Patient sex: F
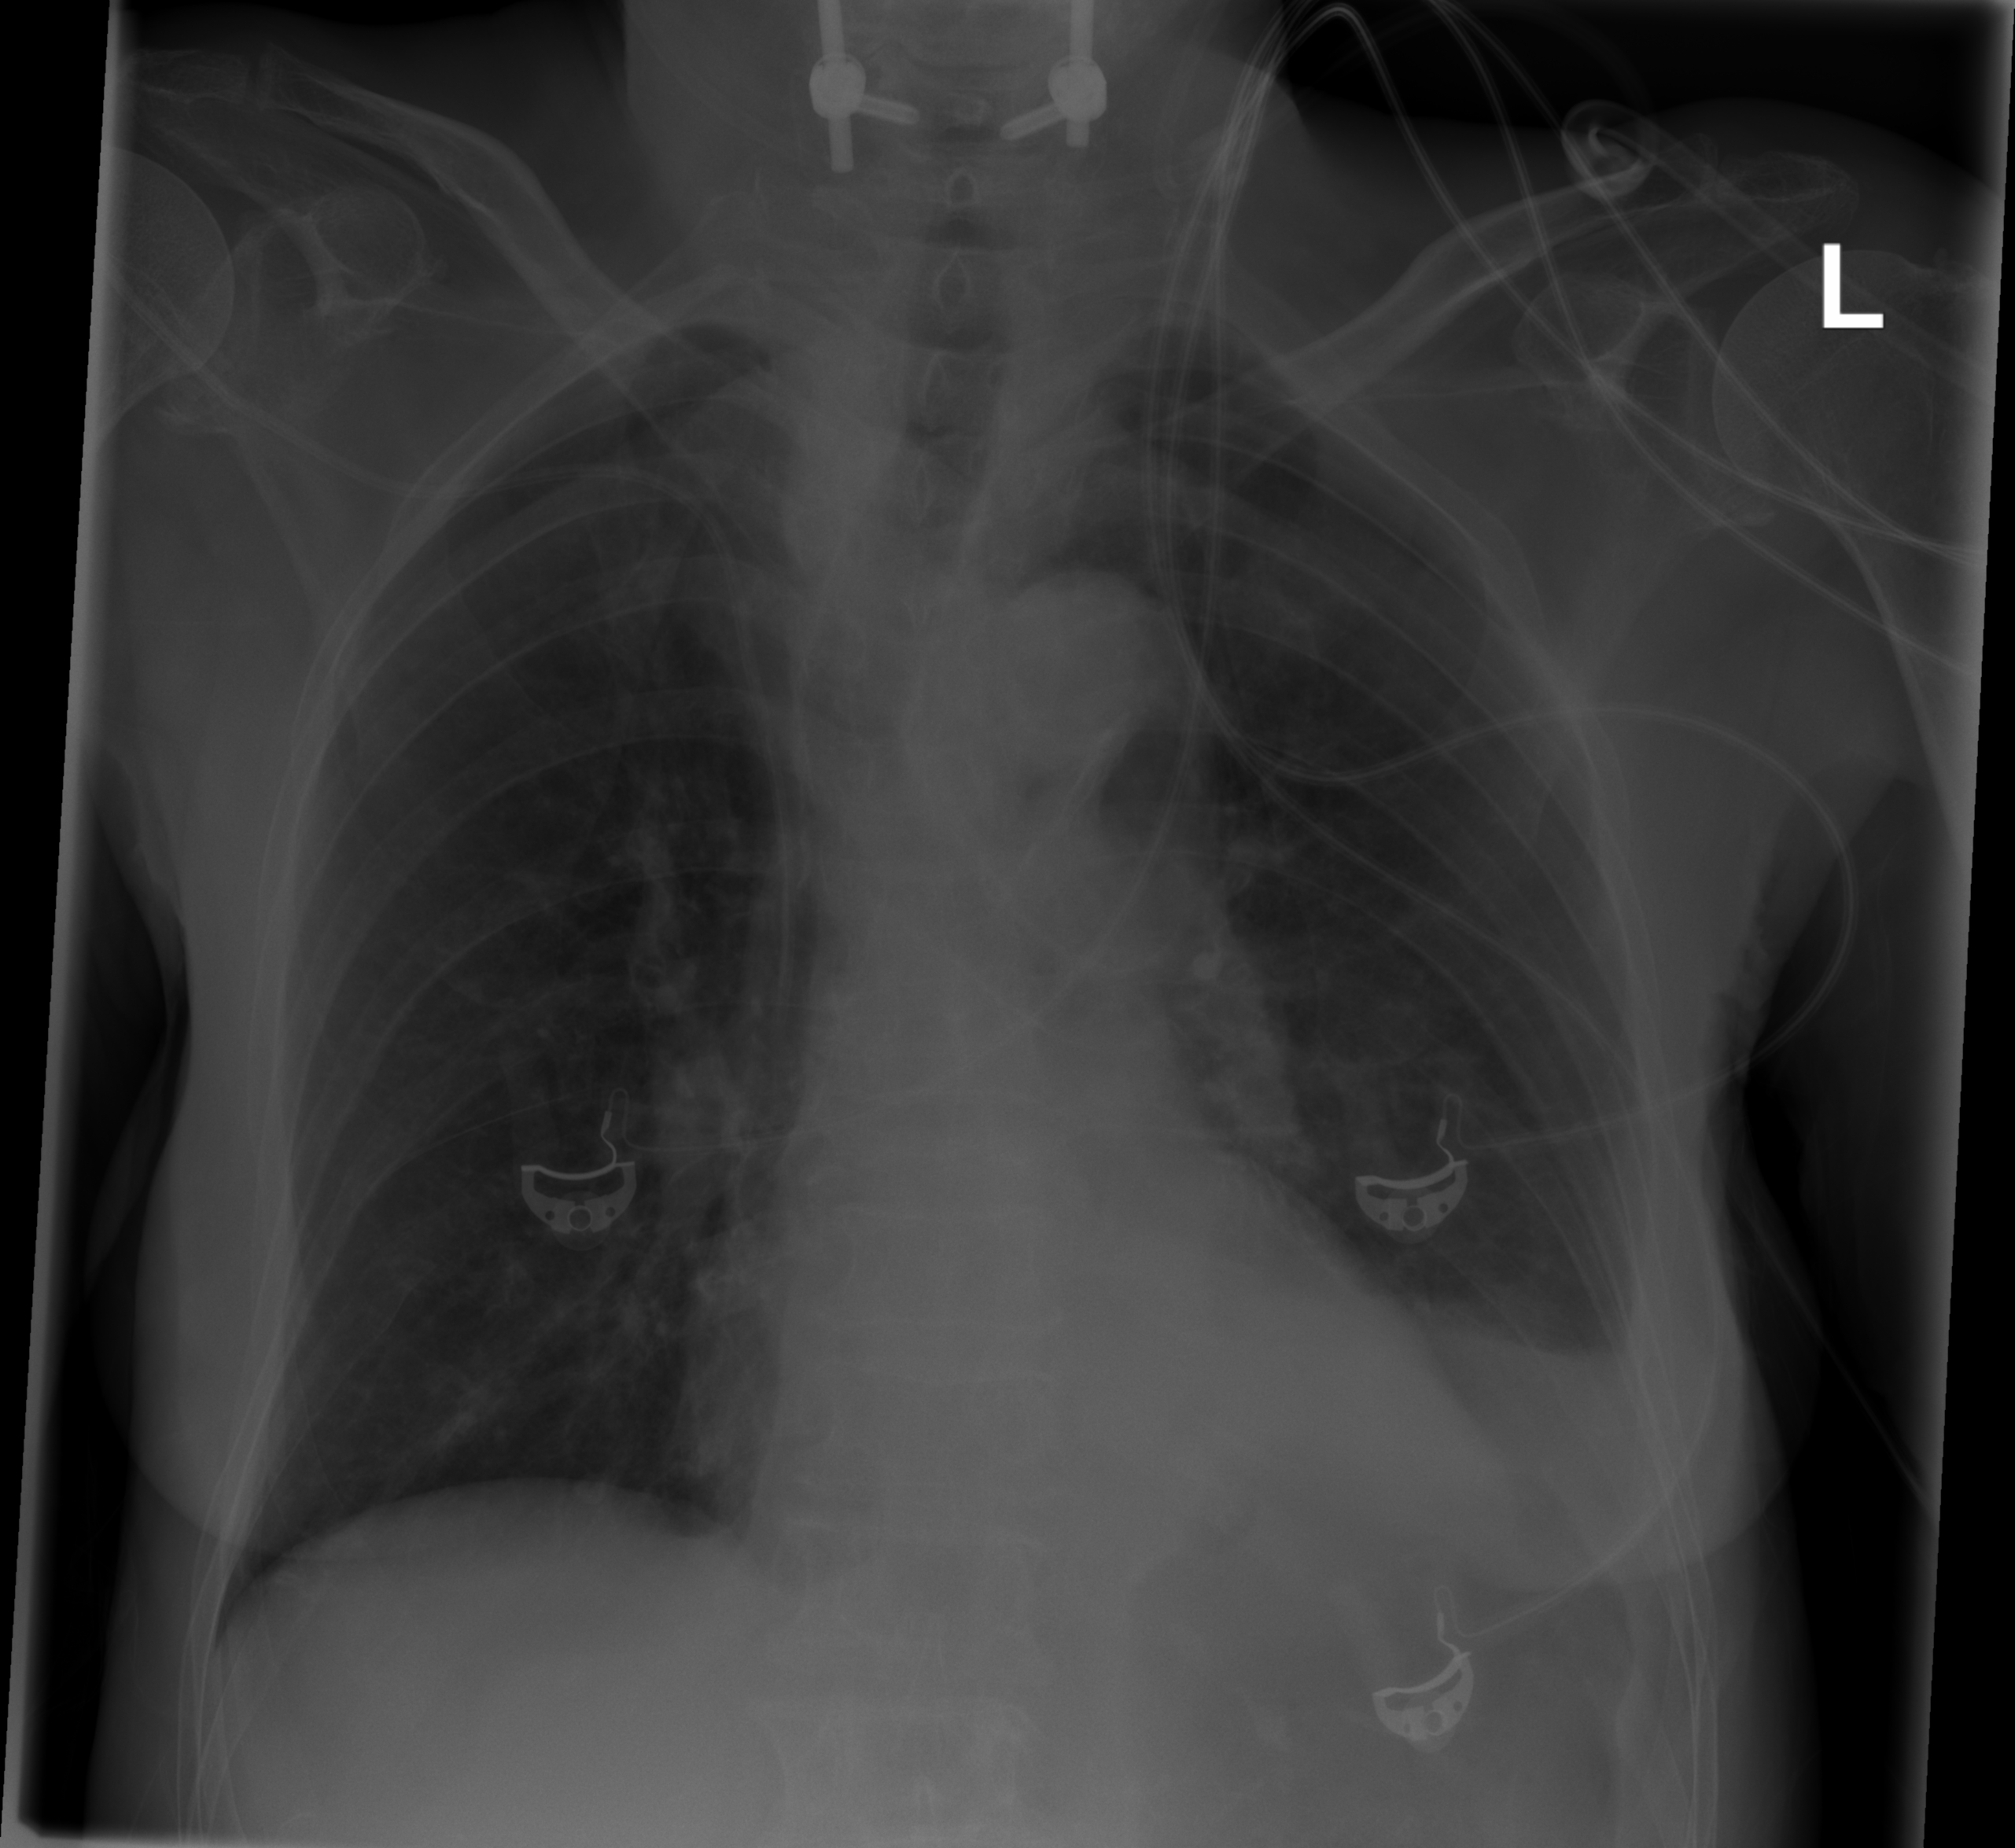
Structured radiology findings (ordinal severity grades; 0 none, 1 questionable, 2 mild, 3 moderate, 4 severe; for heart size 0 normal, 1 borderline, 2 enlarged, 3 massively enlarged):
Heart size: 1
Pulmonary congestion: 0
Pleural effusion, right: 0
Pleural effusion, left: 2
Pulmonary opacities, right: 0
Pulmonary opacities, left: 0
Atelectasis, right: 0
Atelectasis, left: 2